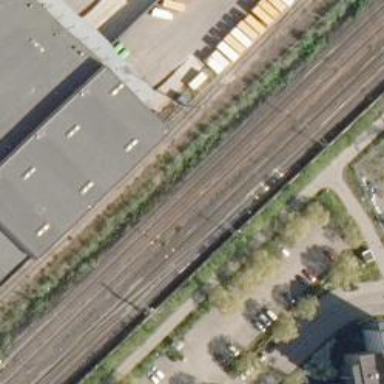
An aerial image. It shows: Railway signal with catenary mast.